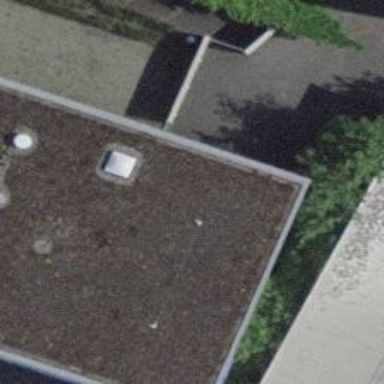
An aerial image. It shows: Bicycle parking shed.